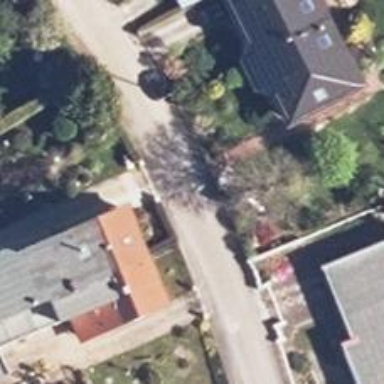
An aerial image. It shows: Residential road with gravel surface.